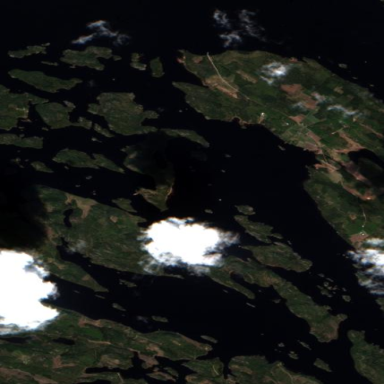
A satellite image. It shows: Island covered with woodland.